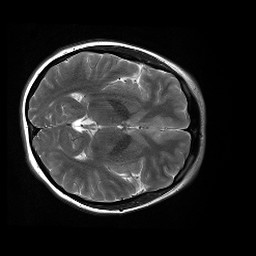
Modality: T2w
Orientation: axial
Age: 21
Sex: female
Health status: healthy
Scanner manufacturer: siemens
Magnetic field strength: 3 T
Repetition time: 4.01 s
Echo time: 0.116 s